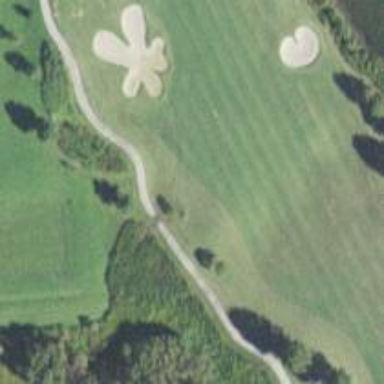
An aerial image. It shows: Path for both road and golf.